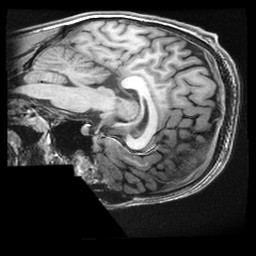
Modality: T1w
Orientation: sagittal
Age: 24
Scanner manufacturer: ge
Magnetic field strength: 3 T
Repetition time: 0.008292 s
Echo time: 0.003116 s